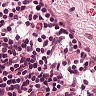
Metastatic tissue present: no